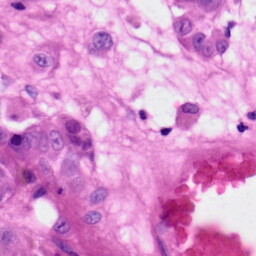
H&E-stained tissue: Skin